Question: In an Instagram MERN project, I've created Comment box for each users. Post button is disabled on startup and enabled when text is inputted, but, here the button is disabled even after text input which prevents it from submitting. Following is the code reference
Home.js
'''
const Home = () => {
const [newText, setNewText] = useState([])
const onChange = e => {
const { value } = e.target;
setNewText(value);
};
const makeComment = (text,postId)=>{
fetch('/comment',{
method:"put",
headers:{
"Content-Type":"application/json",
"Authorization":"Bearer "+localStorage.getItem("jwt")
},
body:JSON.stringify({
postId,
text
})
}).then(res=>res.json())
.then(result=>{
console.log(result)
const newData = data.map(item=>{
if(item._id==result._id){
return {...item,comments: result.comments}
}else{
return item
}
})
setData(newData)
}).catch(err=>{
console.log(err)
})
}
return (
{
return (
<form onSubmit={(e) => {e.preventDefault(); makeComment(e.target[0].value, item._id)}}>
<input type="text" value={newText[item._id]} onChange={onChange} placeholder="add a comment/>
<button type="submit" disabled={!newText[item._id]}>Post</button>
</form>
)
}
}
'''

See the image above. Here you can see the button is not enabled and text is prevented from submitting. What wold be the better solution?
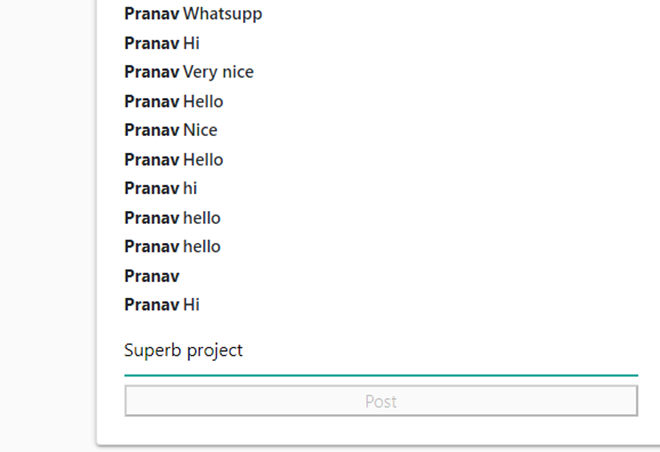
Answer: Here is the working solution: <URL>
The button is disabled because newText[item._id] is false, or undefined. In your onChange handler, you need to set newText[item._id] to be true, or rather to have the value of the input.
'''
const item = { _id: 1, name: "name" };
const [newText, setNewText] = React.useState([]);
const [counter, setCounter] = React.useState(0);
const onChange = (e, id) => {
const value = e.target.value;
const changedText = newText;
changedText[item._id] = value;
setNewText(changedText);
setCounter(counter + 1);
};
'''
Where input is:
'''
<input
type="text"
value={newText[item._id] ? newText[item._id] : ""}
onChange={(e) => {
onChange(e, item._id);
}}
placeholder="add a comment"
/>
'''
Some notes to this code:
- You had a typo in your JSX, missing ". Also, you didn't provide item
variable, so I added it as a constant. You will need to have it in
your component (probably from the props).- As you are having a controlled input, but initially the newText is an
empty array, you should check whether newText[item._id] is empty. If
it has value, show the value, if it is empty, show the empty string.- Your onChange function should get item._id as a parameter, so it
knows which item is being edited.- As you store the input in an array, as one array item, updating this
array won't trigger component's rerender, because at
ShouldComponentUpdate, React is doing only shallow comparison of it's
state variables. For this, you need to "hack" it, by also setStating
some other variable, which will trigger the rerender of the
component, and thus updating of your input with current value.
Generally, what you are doing here is not a good architecture. You shouldn't store your input's value in an array, since you don't have many inputs. Store it only in normal string variable. Then, when you are submitting it, add this variable to your array of items.